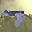
Label: 7